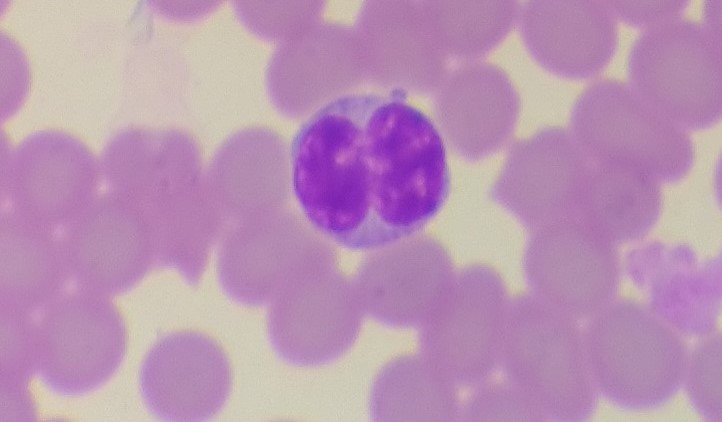
White blood cell type: Monocyte